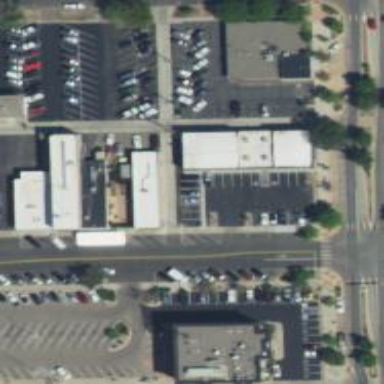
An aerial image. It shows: Parking space is available.